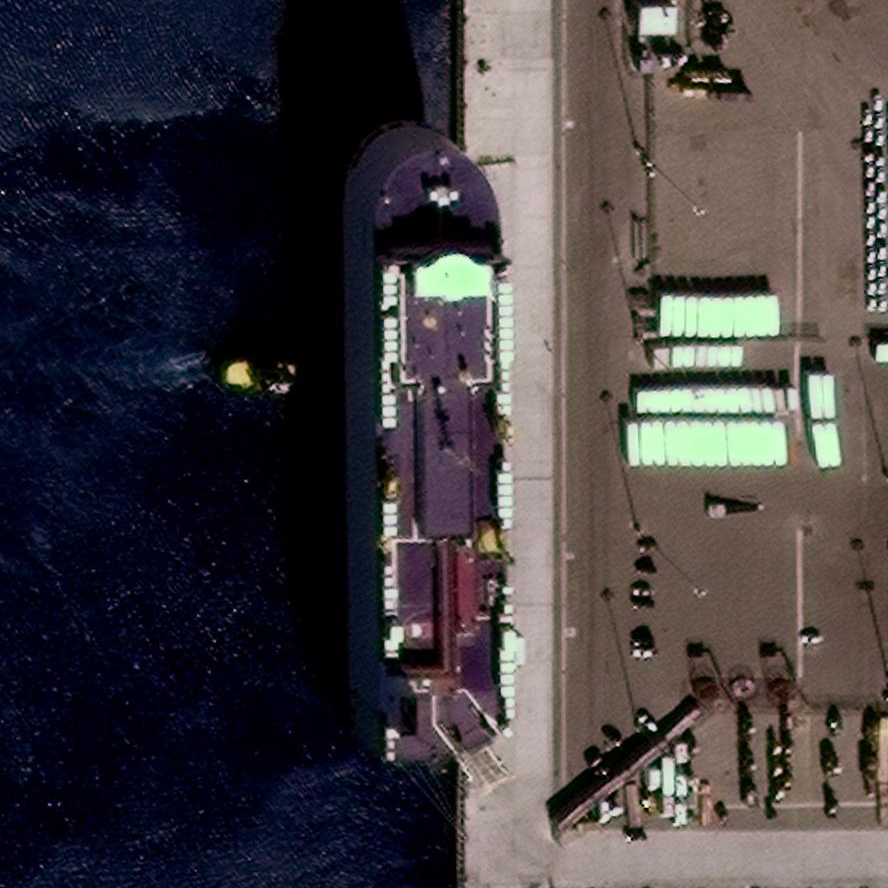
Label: civil